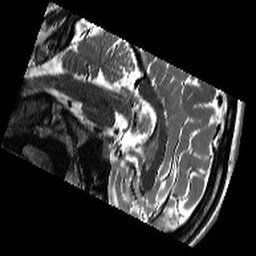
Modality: T2w
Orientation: sagittal